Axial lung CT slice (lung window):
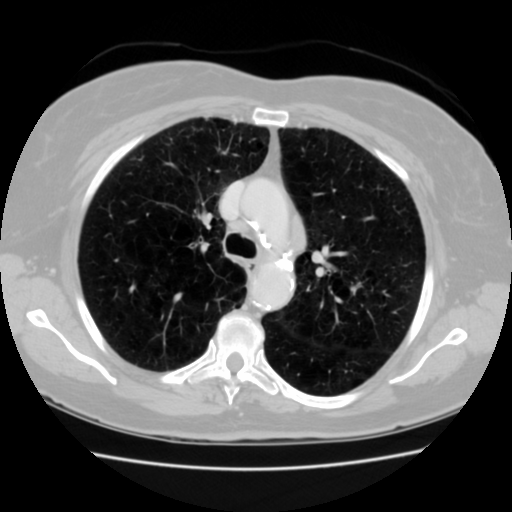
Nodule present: no